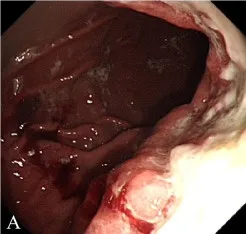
(A) Gastroscopy showed that irregular giant ulcers in the cardia with a peripheral dike, which was covered with dirty moss on the surface.
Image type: endoscopy (gi_endoscopy)